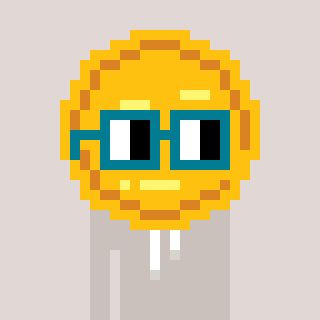
a pixel art character with square dark green glasses, a medal-shaped head and a foggrey-colored body on a warm background